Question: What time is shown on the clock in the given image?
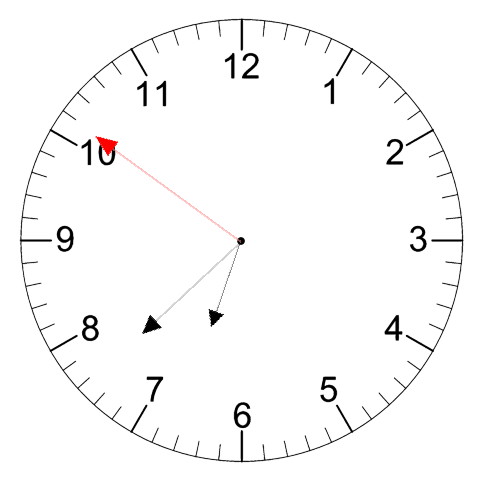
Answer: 06:37:51